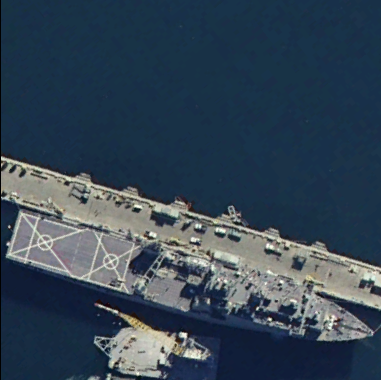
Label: combat